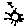
Label: sun